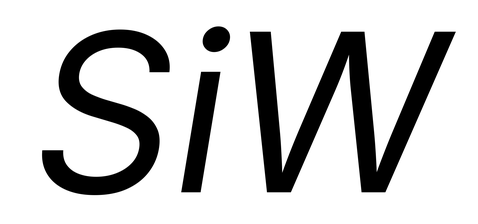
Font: Inter-Italic_Italic